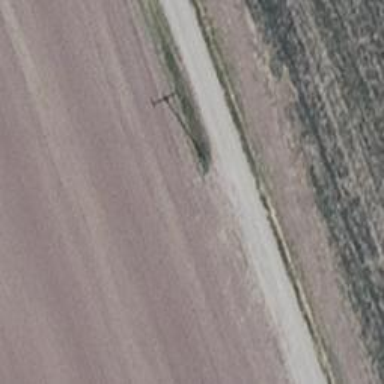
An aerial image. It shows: Minor power line.